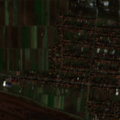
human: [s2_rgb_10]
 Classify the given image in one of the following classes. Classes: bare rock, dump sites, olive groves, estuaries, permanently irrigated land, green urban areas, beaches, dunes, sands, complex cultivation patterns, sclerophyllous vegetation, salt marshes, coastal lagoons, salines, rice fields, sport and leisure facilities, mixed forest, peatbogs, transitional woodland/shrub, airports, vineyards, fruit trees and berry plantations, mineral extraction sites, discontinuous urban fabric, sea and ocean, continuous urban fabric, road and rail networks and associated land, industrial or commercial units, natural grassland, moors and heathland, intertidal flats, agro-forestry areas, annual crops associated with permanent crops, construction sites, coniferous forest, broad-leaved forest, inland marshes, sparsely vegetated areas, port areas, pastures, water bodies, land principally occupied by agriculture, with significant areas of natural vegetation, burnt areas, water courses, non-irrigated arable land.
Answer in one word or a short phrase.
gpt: discontinuous urban fabric, non-irrigated arable land, land principally occupied by agriculture, with significant areas of natural vegetation, inland marshes